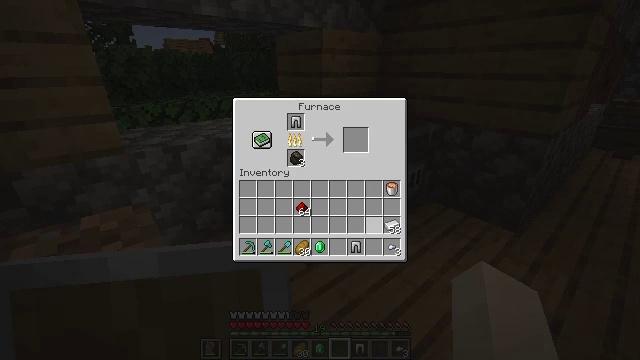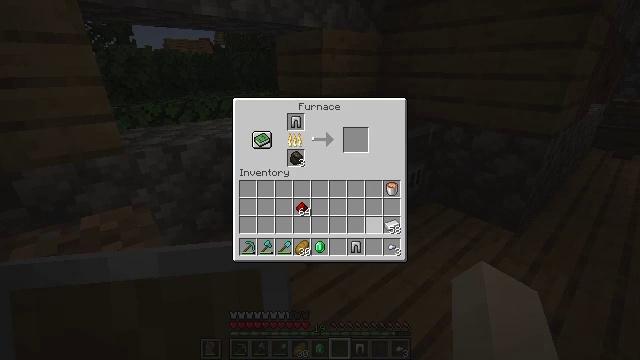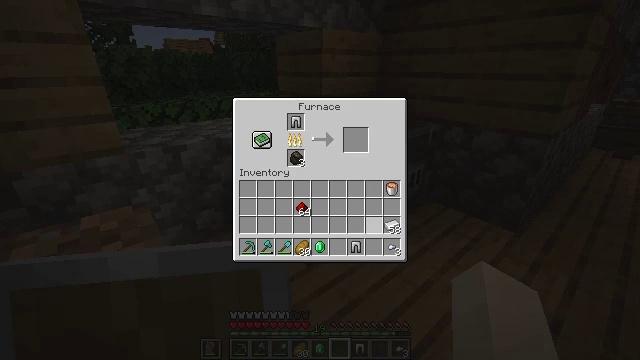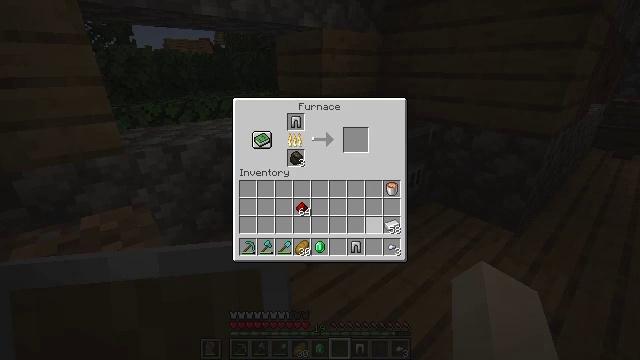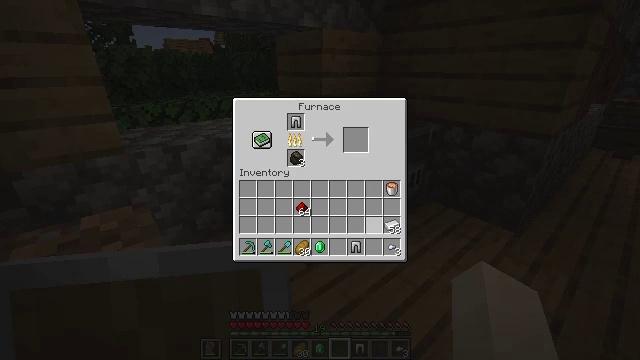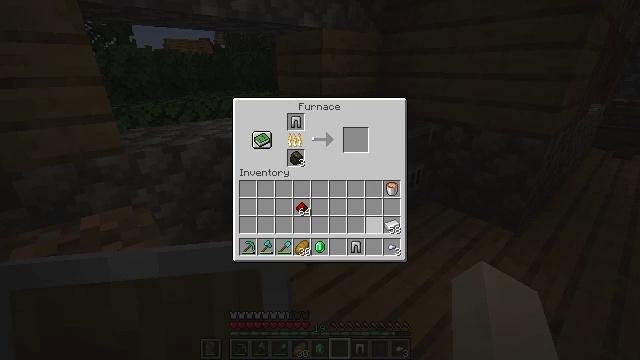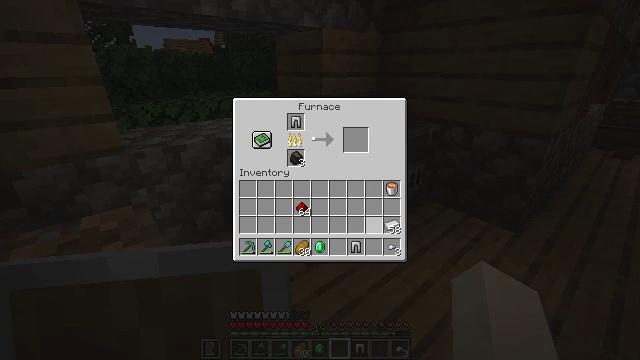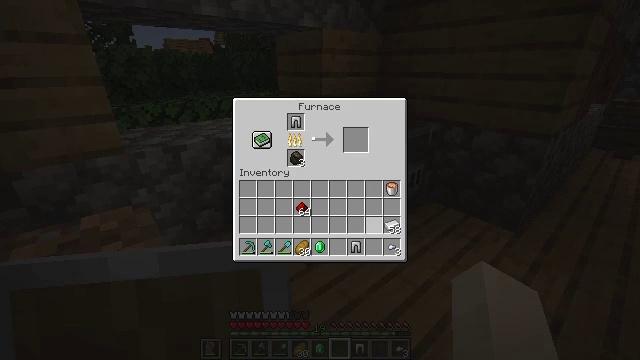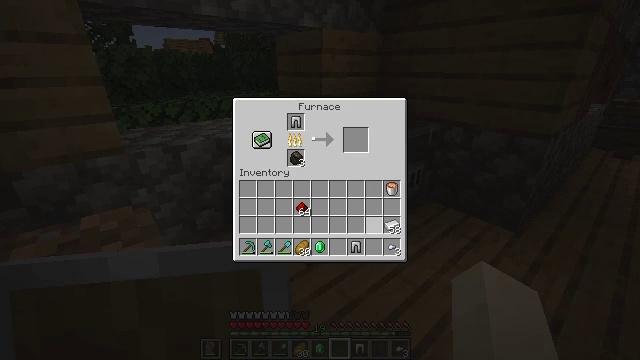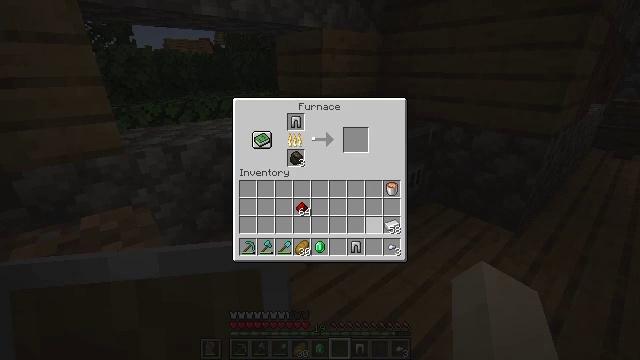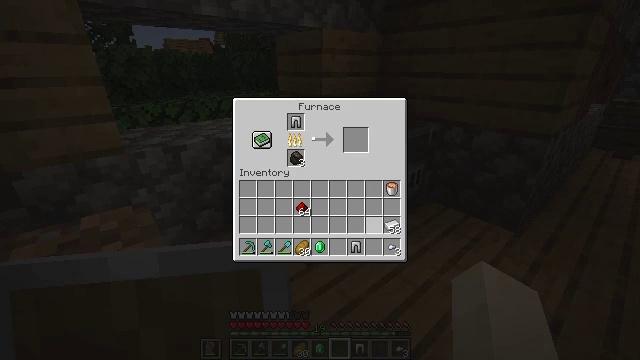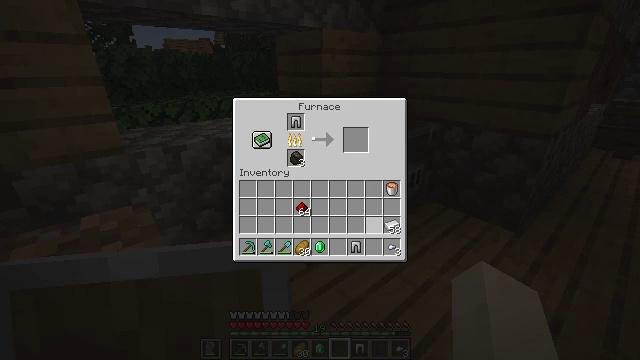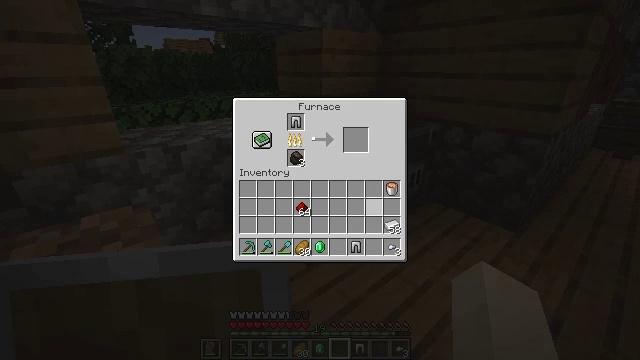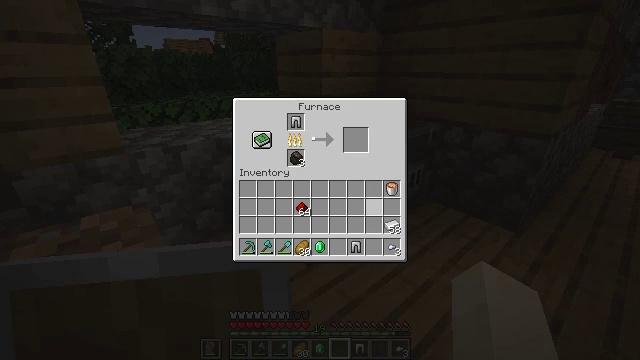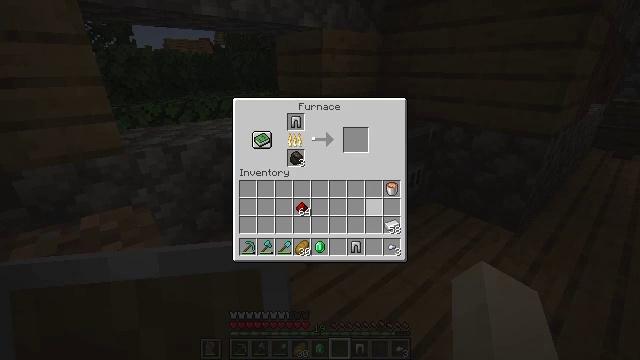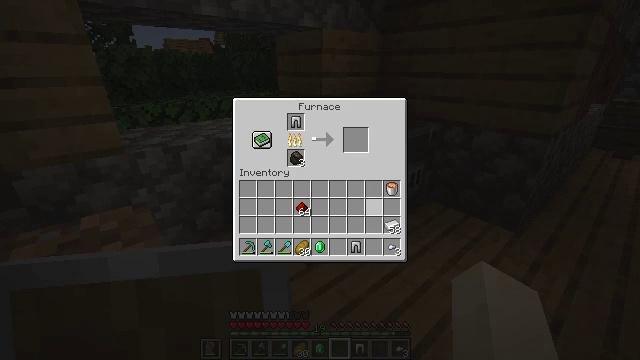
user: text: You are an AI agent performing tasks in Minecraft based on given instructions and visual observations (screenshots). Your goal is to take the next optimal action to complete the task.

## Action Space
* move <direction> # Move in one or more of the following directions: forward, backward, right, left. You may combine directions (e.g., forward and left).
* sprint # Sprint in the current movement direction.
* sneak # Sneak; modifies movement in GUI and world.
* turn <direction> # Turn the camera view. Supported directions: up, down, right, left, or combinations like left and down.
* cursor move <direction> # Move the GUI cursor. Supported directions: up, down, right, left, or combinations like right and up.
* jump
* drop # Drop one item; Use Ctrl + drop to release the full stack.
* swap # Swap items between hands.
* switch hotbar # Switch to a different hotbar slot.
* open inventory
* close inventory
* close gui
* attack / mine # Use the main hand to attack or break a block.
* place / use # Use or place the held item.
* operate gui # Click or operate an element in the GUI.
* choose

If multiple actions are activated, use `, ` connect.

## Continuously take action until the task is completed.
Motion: motion action
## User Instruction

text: Break down iron ingot in the crafting table to get iron nugget.
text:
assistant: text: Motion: no_op
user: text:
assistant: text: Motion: no_op
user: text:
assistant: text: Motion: no_op
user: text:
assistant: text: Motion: no_op
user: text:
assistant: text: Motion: no_op
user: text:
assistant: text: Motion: no_op
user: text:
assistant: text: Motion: no_op
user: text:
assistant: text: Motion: no_op
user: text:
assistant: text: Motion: no_op
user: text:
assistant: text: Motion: no_op
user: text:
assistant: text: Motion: no_op
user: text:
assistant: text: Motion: no_op
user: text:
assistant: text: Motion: no_op
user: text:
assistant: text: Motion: no_op
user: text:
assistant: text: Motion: no_op
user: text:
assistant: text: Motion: no_op
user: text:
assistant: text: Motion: no_op
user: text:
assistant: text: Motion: no_op
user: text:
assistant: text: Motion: no_op
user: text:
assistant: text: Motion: no_op
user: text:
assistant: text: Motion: no_op
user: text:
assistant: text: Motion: no_op
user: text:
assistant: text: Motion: no_op
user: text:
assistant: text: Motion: no_op
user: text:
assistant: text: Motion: no_op
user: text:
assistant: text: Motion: no_op
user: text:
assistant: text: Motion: no_op
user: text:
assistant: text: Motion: no_op
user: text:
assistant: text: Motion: no_op
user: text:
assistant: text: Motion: no_op